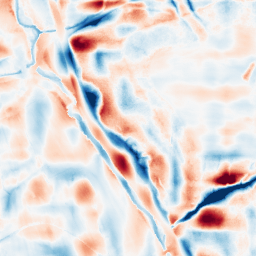
Category: wavelet
Decomposition family: wavelet_dwt
Decomposition parameters: wavelet: sym4
level: 5
Upsampling method: quartic
Upsampling parameters: scale: 8
Upsampling scale: 8